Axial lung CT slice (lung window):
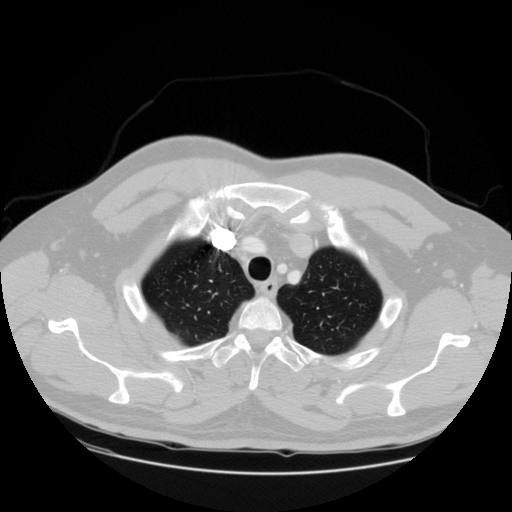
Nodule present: no